Question: I want to center my '<ul>'
But now it looks like this..

My CSS code:
'''
.sub_menu {
background-image: url("../images/background_sub_navi.png");
background-position: center center;
height: 44px;
}
.sub_menu ul {
display: inline-block;
list-style-type: none;
}
.sub_menu ul li {
float: left;
font-family: 'Open Sans',sans-serif;
height: 41px;
margin-right: 20px;
margin-top: 7px;
}
.sub_menu_arrow {
background-image: url("../images/sub_menu_border_active.png");
background-position: center 17px;
bottom: -4px;
display: block;
height: 19px;
left: 50%;
margin-left: -75px;
position: absolute;
width: 160px;
}
'''
HTML:
'''
<div class="sub_menu">
<div style="text-align: center;">
<ul>
<li class="active">das Team <span class="sub_menu_arrow"></span></li>
<li>Philosophie</li>
</ul>
<div class="kontaktbar_wrap" style="display: none;"></div>
</div>
</div>
'''
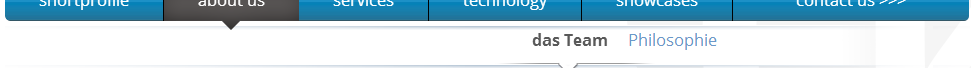
Answer: Try this...
'''
.sub_menu {
background-image: url("../images/background_sub_navi.png");
background-position: center center;
height: 44px;
margin-top: -5px;
position: relative;
}
'''
".sub_menu div" is ul's parent div which is text align center.
'''
.sub_menu div{
position: absolute;
text-align: center;
width: 100%;
}
.sub_menu_arrow{
background-image: url("../images/sub_menu_border_active.png");
background-position: center 17px;
bottom: -4px;
display: block;
height: 19px;
left: 50%;
margin-left: -24px;
position: absolute;
width: 160px;
}
'''